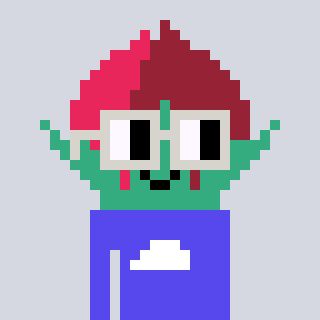
a pixel art character with square light gray glasses, a rosebud-shaped head and a computerblue-colored body on a cool background